Question: Its the property 'referenceId' that I would like to format. Heres my model code:
'''
var keystone = require('keystone'),
Types = keystone.Field.Types;
var Stock = new keystone.List('Stock', {
map: { name: 'adminDisplayTitle' },
autocreate: true
});
Stock.add({
adminDisplayTitle: { type: String, required: true , default: 'Title to show in this Admin UI'},
referenceId: { type: Number, required: true },
country: {
type: Types.Select,
options: [
{ value: 'sv', label: 'Sweden' },
{ value: 'fi', label: 'Finland' },
{ value: 'dk', label: 'Denmark' }
],
required: true
},
author: { type: Types.Relationship, ref: 'User' },
rating: { type: String, required: true },
rate: { type: Number, required: true },
published: { type: Boolean, default: false }
});
Stock.defaultColumns = 'adminDisplayTitle, referenceId, author, createdAt';
Stock.register();
'''
Is there any way of declaring the formatting inside the model ? I cant seem to understand the documentation for this part.
Heres an image of the field with a comma inside if it, that I want to get rid of as this is a reference id, not a value of that kind.

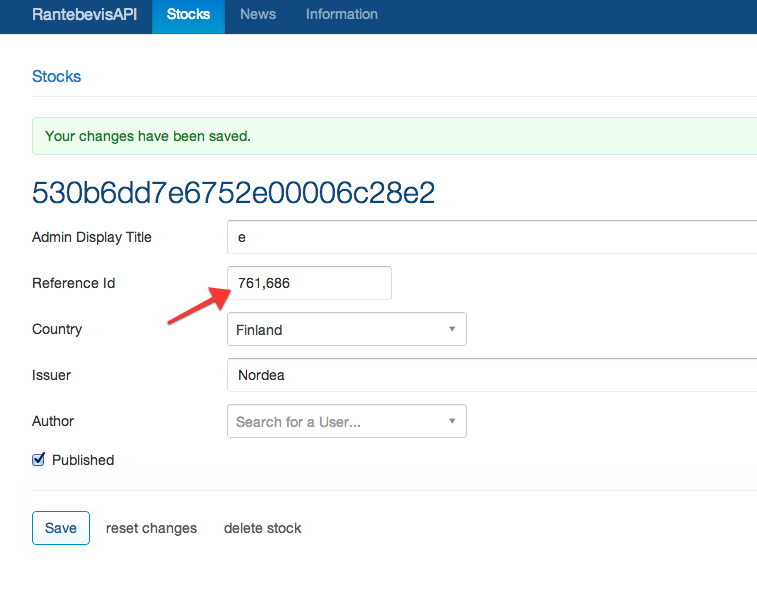
Answer: <URL> library for formatting values.
There's an option you can set on the field to control the default format string, which can be any valid format that numeral knows what to do with, e.g:
'''
referenceId: { type: Number, format: '0', required: true }
'''
The Admin UI will always format the value using the string in the 'format' option. To remove all formatting (e.g. thousands delimiter) just set this to '0' as in the example above.
You can use the default format in your template by using the '.format' <URL> on the item:
'''
div= stockItem._.format()
'''
The underscore method accepts a string argument which overrides the 'format' option set in the Model, so you can render it differently in your templates, e.g.
'''
div= stockItem._.format('0,0');
'''
The default format string for Number fields is ''0,0[.][<PHONE>]''